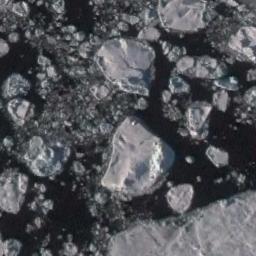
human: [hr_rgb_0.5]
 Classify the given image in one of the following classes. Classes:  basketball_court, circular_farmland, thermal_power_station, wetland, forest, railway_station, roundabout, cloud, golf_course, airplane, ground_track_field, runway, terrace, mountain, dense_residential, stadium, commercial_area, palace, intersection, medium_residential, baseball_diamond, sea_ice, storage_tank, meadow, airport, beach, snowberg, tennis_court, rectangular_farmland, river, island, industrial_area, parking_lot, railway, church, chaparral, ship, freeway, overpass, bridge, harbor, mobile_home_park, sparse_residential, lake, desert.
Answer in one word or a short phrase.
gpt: sea_ice